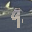
Label: 9